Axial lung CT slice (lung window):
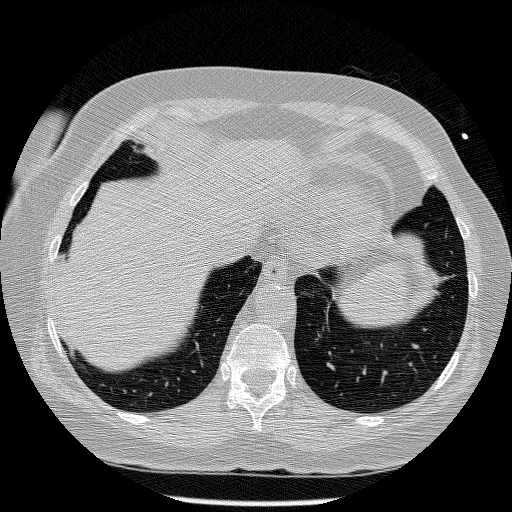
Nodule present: no